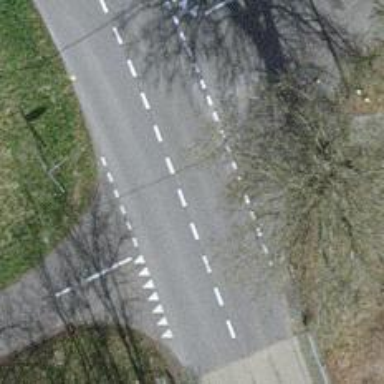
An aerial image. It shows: Tertiary road.